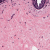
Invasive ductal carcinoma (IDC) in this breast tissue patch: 0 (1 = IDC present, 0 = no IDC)